Question: I need a 'QTabWidget' with icons only:
How can I hide the label text of a tab in Qt? I cannot set the text to an empty string ('""'), as I am using docked widgets ( 'QDockWidget' ) and the label text is set automatically (and I need it if the widget is floating).
But in tabbed mode I just want to display the icons (of the tabs).
Possible approaches:
1. Font size to 0?
2. I need to create my own bar class and override the paint event as here
Anything easier / cleaner?
--- Edit ---
Ok, the "set window title to empty string, and reset it the original text" approach works. I am using the 'topLevelChanged' signal for this. However, it has some drawbacks, as the empty text still occupies some space. Another issue, with the text the tooltip is gone, and I cannot set it back.

What I am currently trying is something in-between the "text empty" and Prasad Silva's approach. I try to identify the text label inside the tab and set its size to 0, then reset it. It's slightly different, but would keep the text intact.
Btw, I see a line on top of my tabs, any idea what this is (where it comes from)?
Edit: There seems to be no "easy way" (style sheet, attribute) for this, see <URL>
Maybe I will create the whole tab bar on my own, as the automatically generated stuff is just too hard to handle (agree with PS on this).
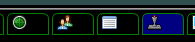
Answer: If you do not want to see the text, you can set it to an empty text after saving the current text, and when you want to see it again, restore it from the stored variable.
I do not think there is anything in the API for this not so common case, which means you will need to do it yourself.
Now, you could claim that it is tedious to do for many widgets, but on the other hand, you could write a simple hash define or inline function to do this repetitive work for you, which would only result a one-liner call, basically, which you would need to use anyway when changing the state.